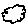
Label: cloud